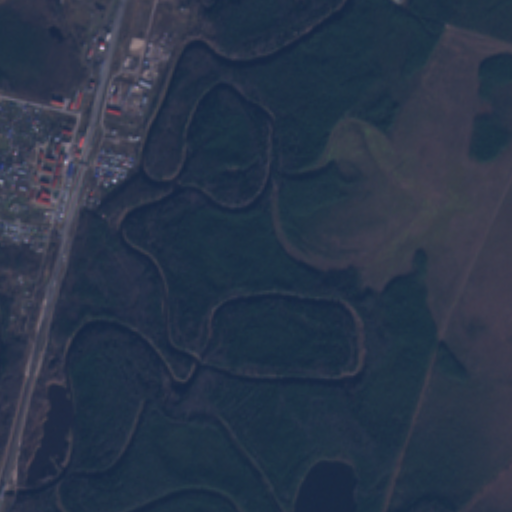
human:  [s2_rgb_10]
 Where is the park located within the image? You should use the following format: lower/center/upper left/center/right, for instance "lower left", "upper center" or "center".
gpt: The park is located in the center left of the image.
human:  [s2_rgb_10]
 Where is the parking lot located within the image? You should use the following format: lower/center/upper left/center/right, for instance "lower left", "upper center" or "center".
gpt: The parking lot is located in the upper left of the image.
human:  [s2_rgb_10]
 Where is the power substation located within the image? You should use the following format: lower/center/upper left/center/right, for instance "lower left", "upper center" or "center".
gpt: The power substation is located in the center left of the image.
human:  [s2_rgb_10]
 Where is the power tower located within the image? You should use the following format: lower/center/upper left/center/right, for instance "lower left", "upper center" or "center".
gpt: The power tower is located in the center left of the image.
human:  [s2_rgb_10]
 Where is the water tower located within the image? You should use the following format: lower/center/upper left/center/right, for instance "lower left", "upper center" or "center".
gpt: The water tower is located in the upper left of the image.
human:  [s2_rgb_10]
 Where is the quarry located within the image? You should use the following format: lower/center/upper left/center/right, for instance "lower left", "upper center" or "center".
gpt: There is no quarry in the image.